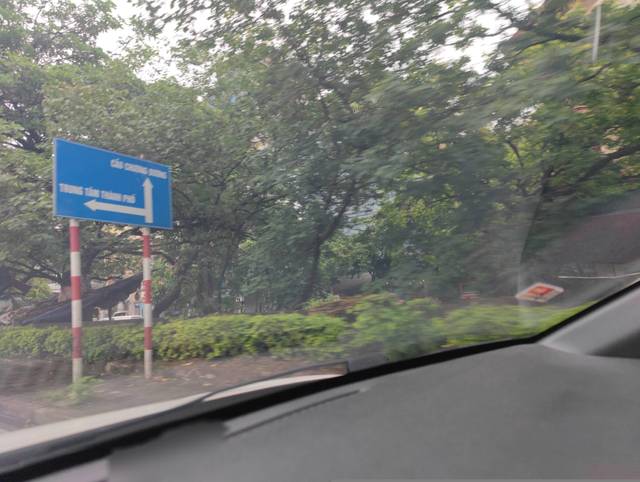
Region: Vietnam
Coordinates: 21.013, 105.864